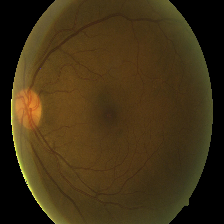
Diabetic retinopathy grade: Moderate